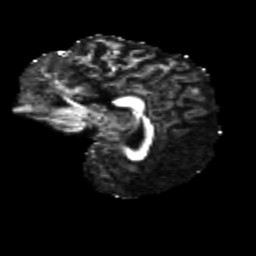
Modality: FA
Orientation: sagittal
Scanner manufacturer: siemens
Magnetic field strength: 3 T
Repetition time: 4.16 s
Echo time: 0.0806 s